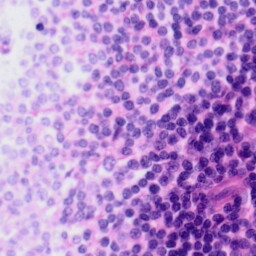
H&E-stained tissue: Tonsil